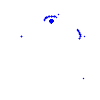
Particle: electron